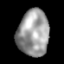
Tissue: lung
Cell type: Others
Senescence score: 0.135
Nuclear area (px): 1419
Mean DAPI intensity: 155.762